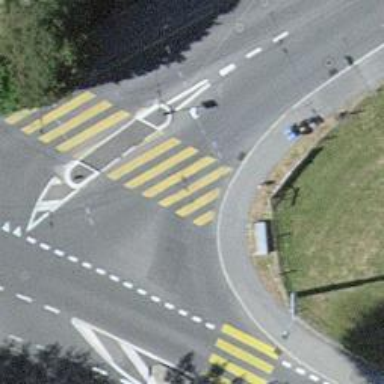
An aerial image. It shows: Kerb barrier.